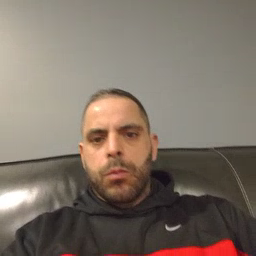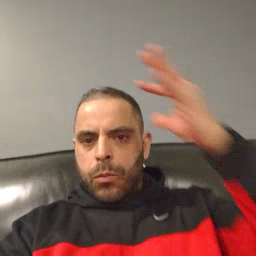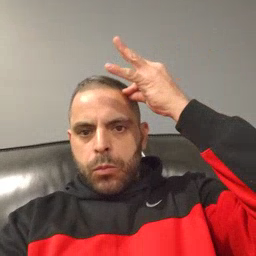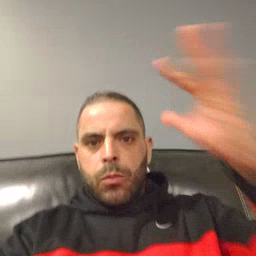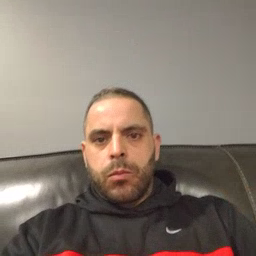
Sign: hair